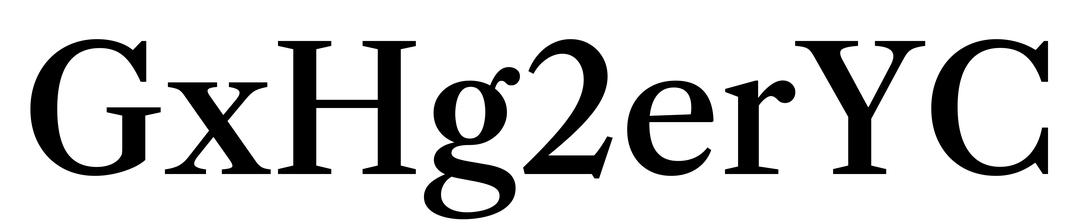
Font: LibreCaslonText_Medium